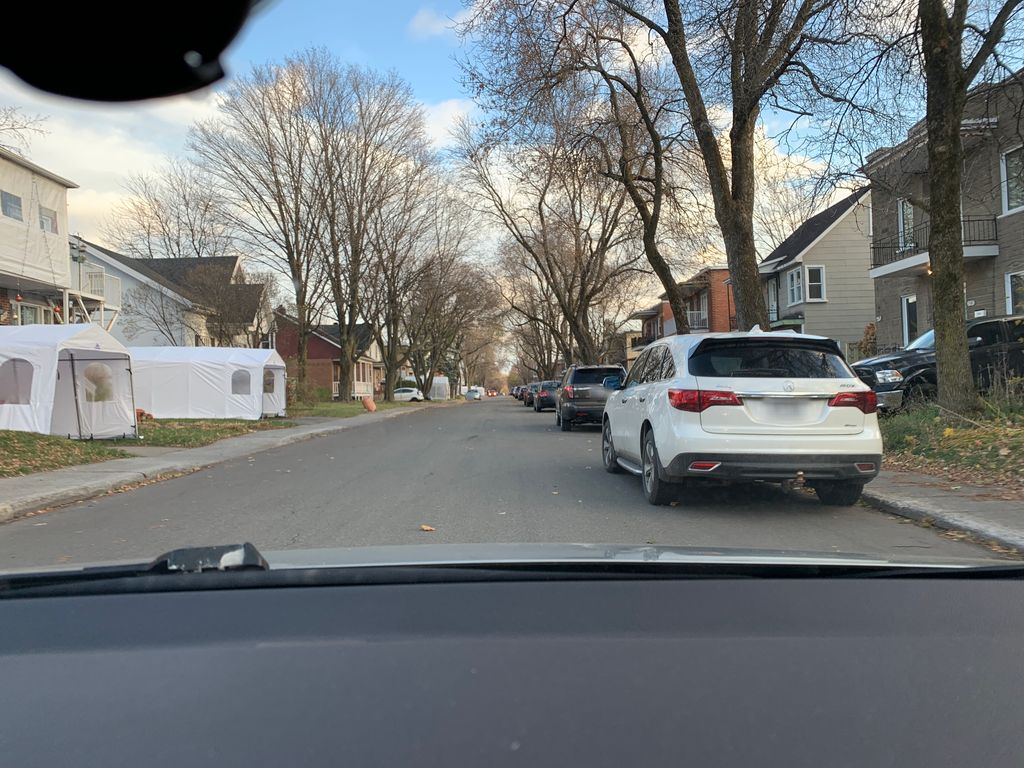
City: quebec_city